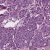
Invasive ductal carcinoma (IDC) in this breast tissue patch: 1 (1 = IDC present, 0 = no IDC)